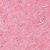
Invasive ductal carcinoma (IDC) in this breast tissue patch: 0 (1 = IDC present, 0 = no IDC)